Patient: sex M, age 69
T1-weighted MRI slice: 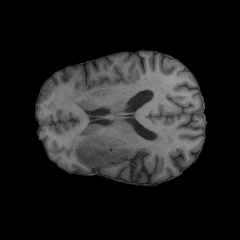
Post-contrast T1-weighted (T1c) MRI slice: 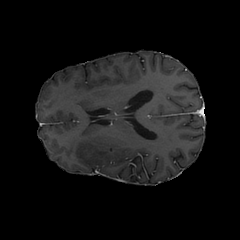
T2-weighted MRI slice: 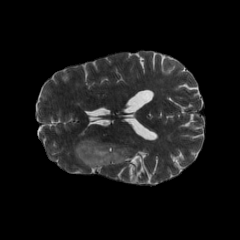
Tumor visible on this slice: yes
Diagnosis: Glioblastoma, IDH-wildtype
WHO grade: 4